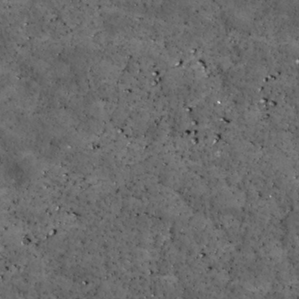
Label: non_frost